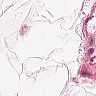
Metastatic tissue present: no